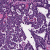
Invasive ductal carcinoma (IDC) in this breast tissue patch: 1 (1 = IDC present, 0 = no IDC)